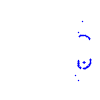
Particle: proton